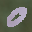
Label: 0